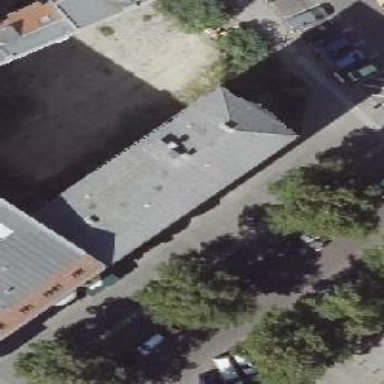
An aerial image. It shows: Hipped-roof building with apartments.